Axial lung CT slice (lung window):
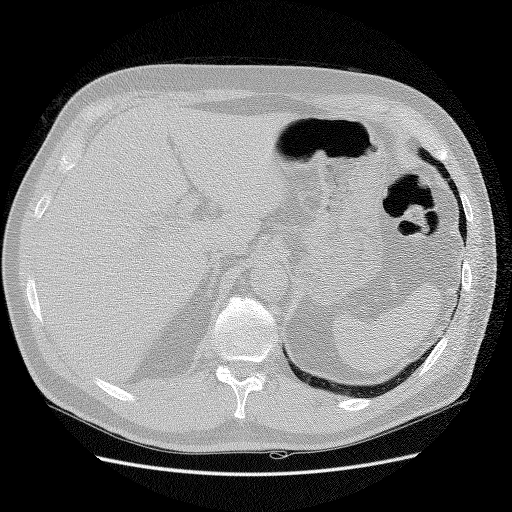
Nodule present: no